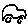
Label: car